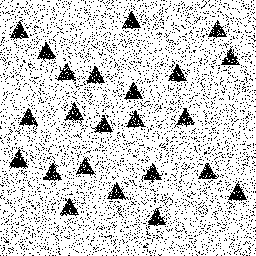
Squares: 0
Triangles: 23
Stars: 0
Total shapes: 23